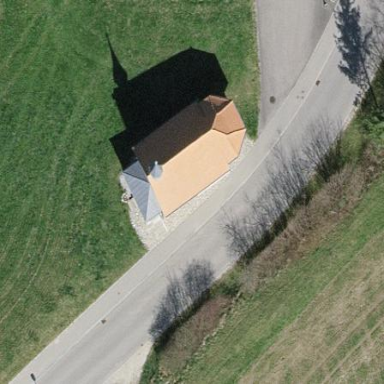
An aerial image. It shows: Building serving as place of worship.